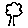
Label: tree